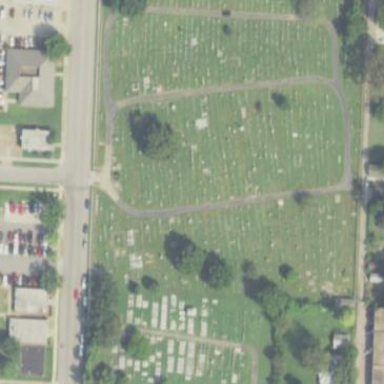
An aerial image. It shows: Cemetery.